Question: This time I won't be asking a direct question on how to detect outliers as I did before in one of my questions. I did read some posts related to this topic but didn't get what I needed. I have a set of values which are given below:
'''
y<-c(0.59, 0.61, 0.59, 1.55, 1.33, 3.50, 1.00, 1.22, 2.50, 3.00, 3.79, 3.98, 4.33, 4.45, 4.59, 4.72, 4.82, 4.90, 4.96, 7.92, 5.01, 5.01, 4.94, 5.05, 5.04, 5.03, 5.06, 5.10, 5.04, 5.06, 7.77, 5.07, 5.08, 5.08, 5.12, 5.12, 5.08, 5.17, 5.18)
'''
Now as most of the researchers say that the outlier detection process not only depends on the data but also on the context. I have used several packages from R like outliers (grubbs test), extremevalues, mvoutlier(pcout method) but couldn't find out the best way to use them. Here in this case (depending on my requirements), 7.77 (obs no 31), 7.92 (obs on 20), and 3.50 (obs no 6) are outliers. Using outliers package's grubbs test I can detect 7.77 and 7.92 as outliers but not 3.50. I don't know whether I can post my plot of data here or not but after viewing the trend of the data on the plot or the distribution, observation No 6 would be obvious as an outlier.
I am trying to fit a non linear model to this data but because of these outliers, I couldn't find the best fit (best fit is not the only requirement) and anyway I need to detect these outliers as I will be fitting a separate model on these outliers.
My question is very simple. Is it possible that I can some how detect these 3 outliers with some standard package OR how can I use my non linear generated model to aid in detecting these outliers?
Best regards
Shahzad

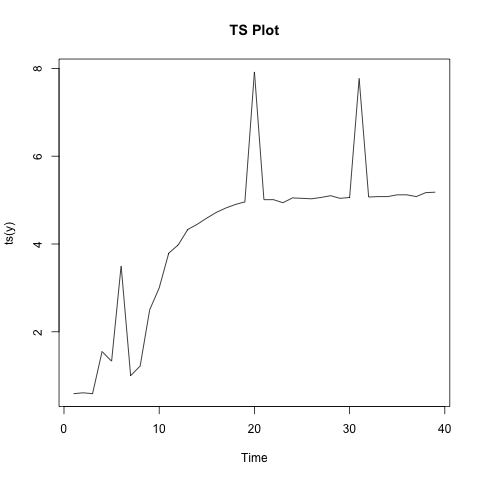
Answer: '''
library(TSA)
ar = TSA::arima(y, c(1,0,0))
detectAO(ar)
'''
shows exactly these 3 points ('ind' is indices of possible outliers):
'''
> detectAO(ar)
[,1] [,2] [,3]
ind 6.000000 20.000000 31.000000
lambda2 4.739695 5.957604 5.490739
'''
But be careful to apply this approach to any kind of data.